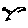
Label: bird